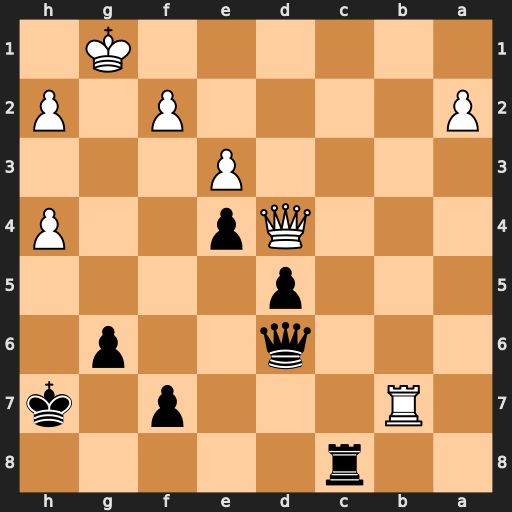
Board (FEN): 2r5/1R3p1k/3q2p1/3p4/3Qp2P/4P3/P4P1P/6K1
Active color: b
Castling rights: -
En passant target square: -
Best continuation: Rc1+ Kg2 Qe6 h3 Qf5 Rxf7+ Qxf7